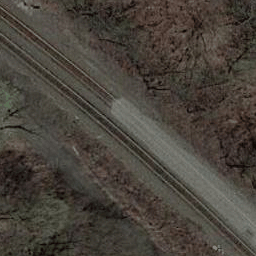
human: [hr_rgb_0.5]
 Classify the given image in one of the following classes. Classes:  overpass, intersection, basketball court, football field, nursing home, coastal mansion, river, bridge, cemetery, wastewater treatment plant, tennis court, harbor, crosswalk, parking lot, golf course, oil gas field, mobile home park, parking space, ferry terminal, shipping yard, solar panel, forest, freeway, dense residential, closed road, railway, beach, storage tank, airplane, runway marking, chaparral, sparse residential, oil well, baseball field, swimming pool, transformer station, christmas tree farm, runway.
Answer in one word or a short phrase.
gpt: railway